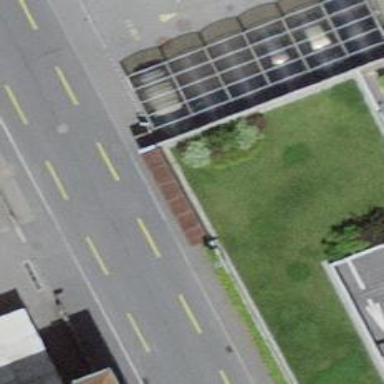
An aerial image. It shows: Parking entrance.